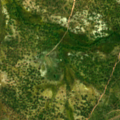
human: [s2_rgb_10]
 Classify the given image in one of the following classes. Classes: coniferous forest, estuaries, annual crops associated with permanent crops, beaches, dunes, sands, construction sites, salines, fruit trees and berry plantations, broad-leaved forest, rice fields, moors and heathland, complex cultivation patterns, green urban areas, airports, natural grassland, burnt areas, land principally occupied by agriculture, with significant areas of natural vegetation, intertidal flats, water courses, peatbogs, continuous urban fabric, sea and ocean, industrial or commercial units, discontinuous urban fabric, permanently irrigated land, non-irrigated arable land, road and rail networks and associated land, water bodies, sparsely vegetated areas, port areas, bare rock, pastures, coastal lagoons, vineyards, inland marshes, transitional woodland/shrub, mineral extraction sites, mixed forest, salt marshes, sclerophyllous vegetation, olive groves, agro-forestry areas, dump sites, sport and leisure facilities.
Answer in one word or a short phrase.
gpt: continuous urban fabric